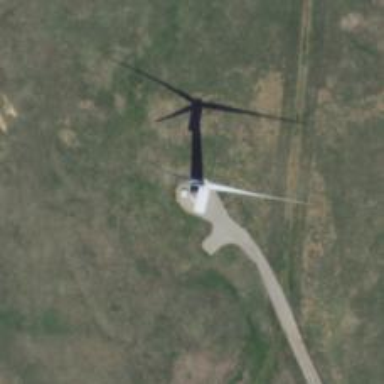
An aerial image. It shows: Industrial building with wind generator. The generator is horizontal axis wind turbine.